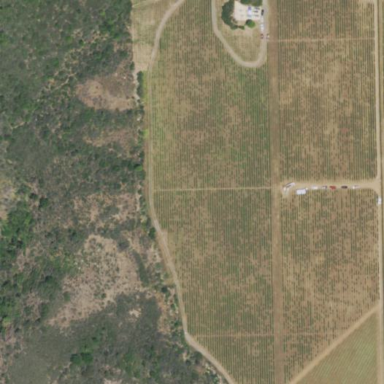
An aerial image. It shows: Vineyard with wine grapes as the main crop.